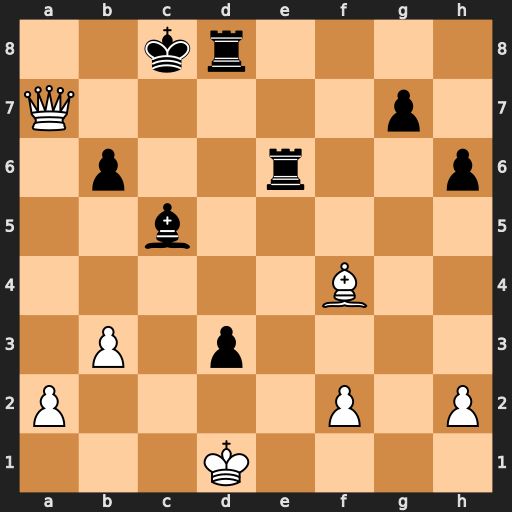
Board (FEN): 2kr4/Q5p1/1p2r2p/2b5/5B2/1P1p4/P4P1P/3K4
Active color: w
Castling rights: -
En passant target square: -
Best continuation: Qc7#